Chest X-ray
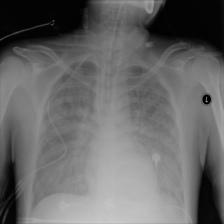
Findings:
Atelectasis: negative
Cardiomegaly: negative
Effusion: negative
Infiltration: positive
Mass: negative
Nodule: negative
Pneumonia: negative
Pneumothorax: negative
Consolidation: negative
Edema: negative
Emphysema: negative
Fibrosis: negative
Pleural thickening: negative
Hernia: negative